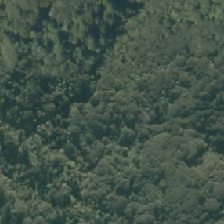
Land cover: manuka_kanuka